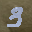
Label: 3